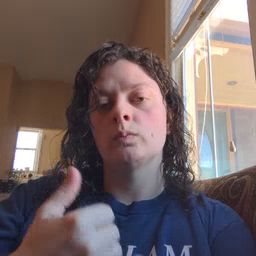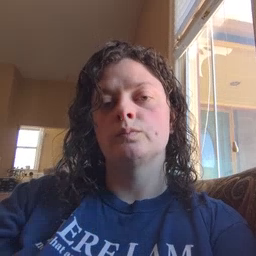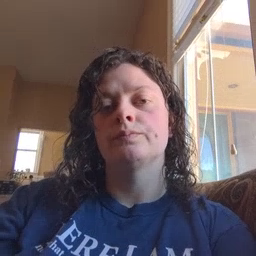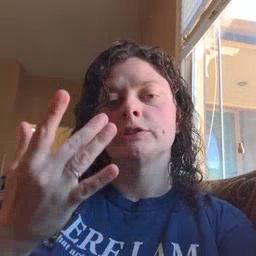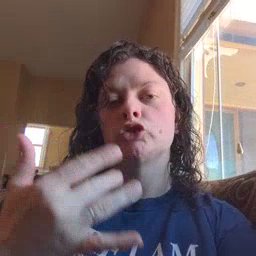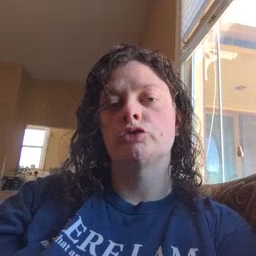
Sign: finger